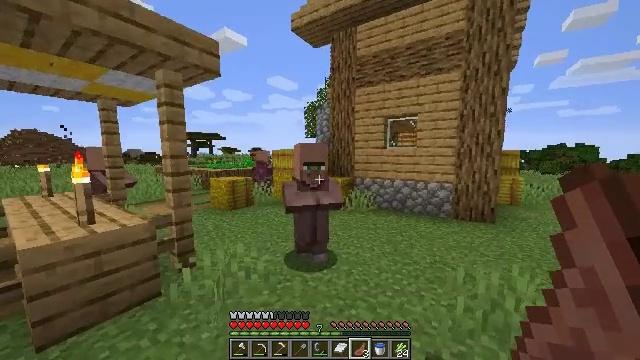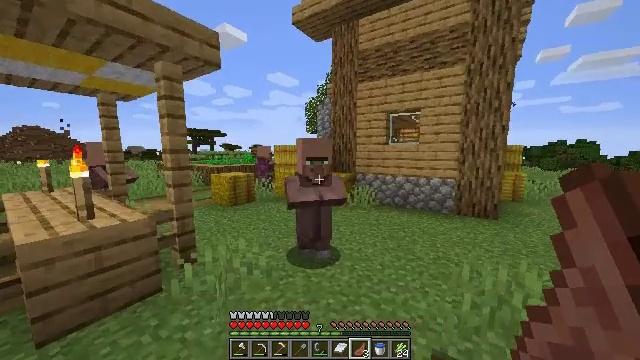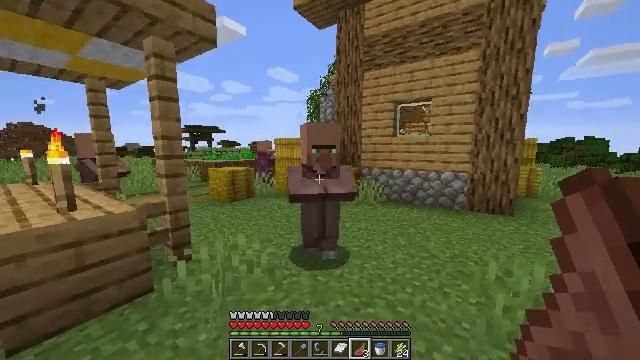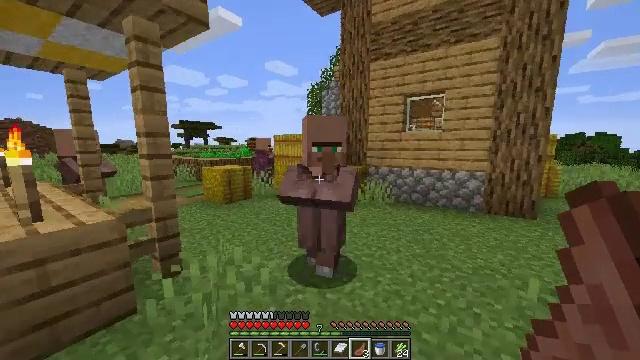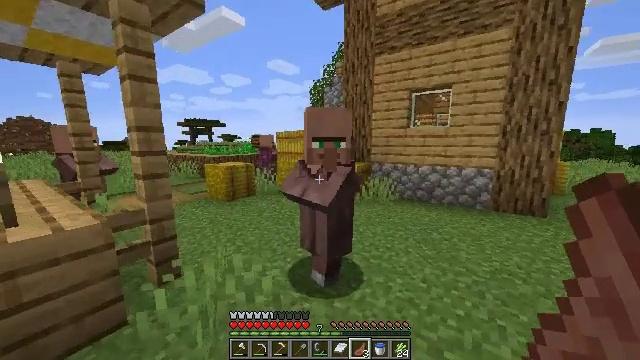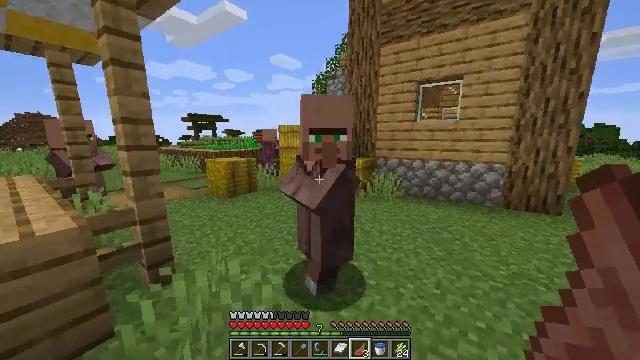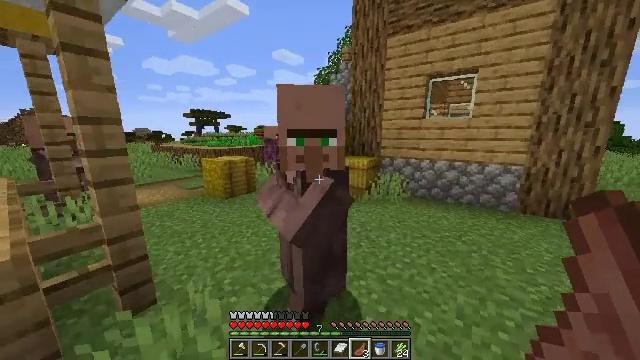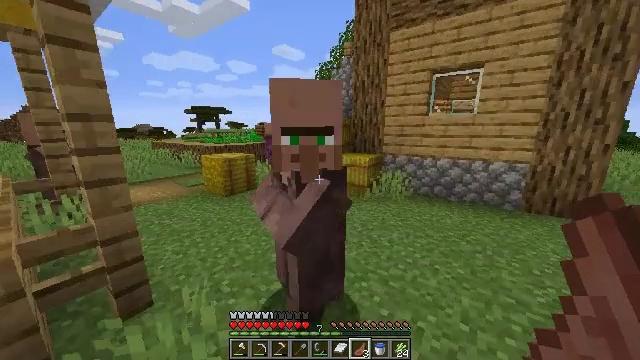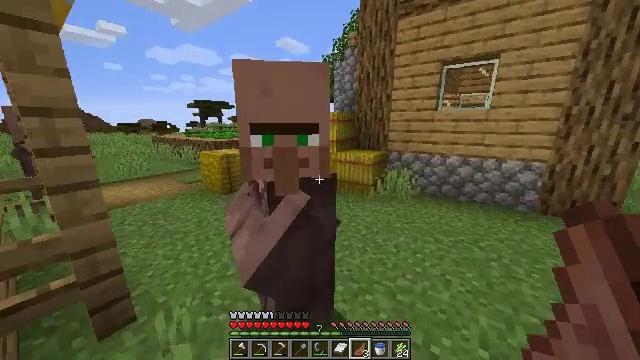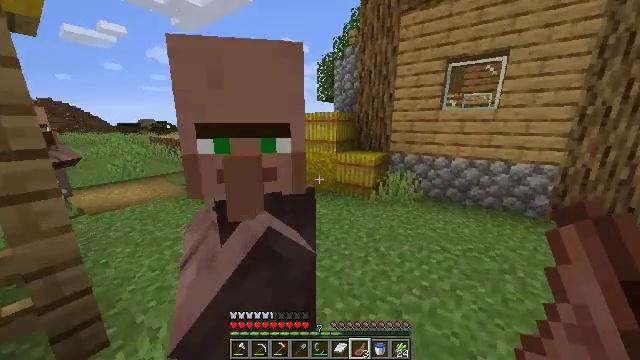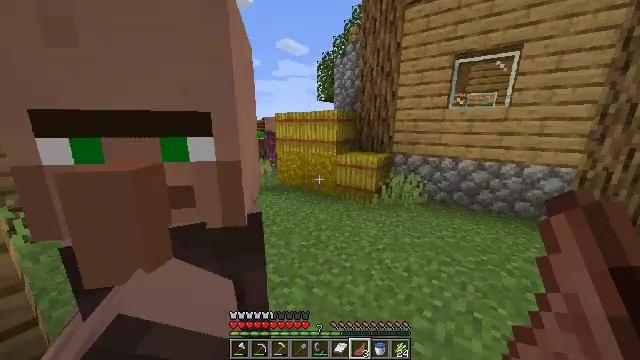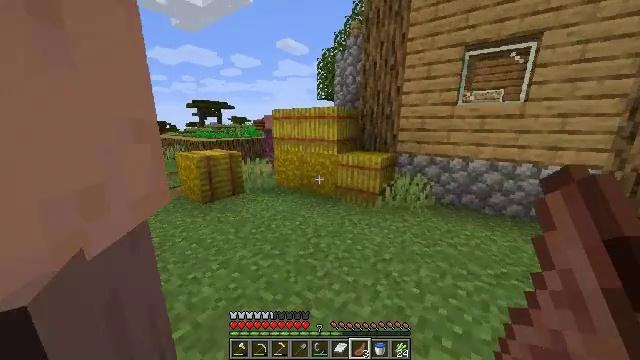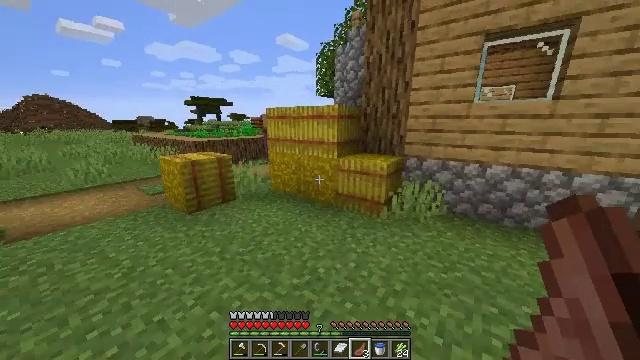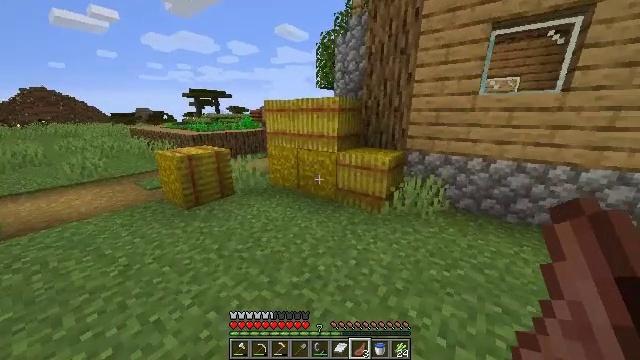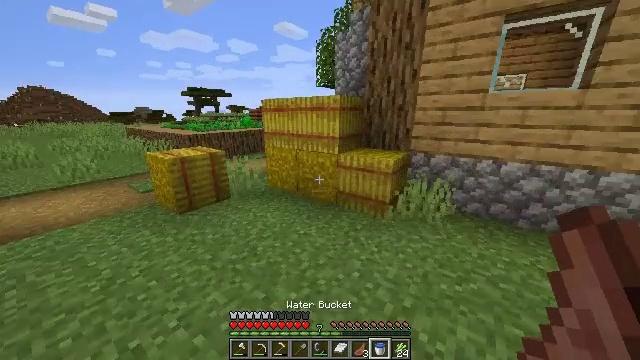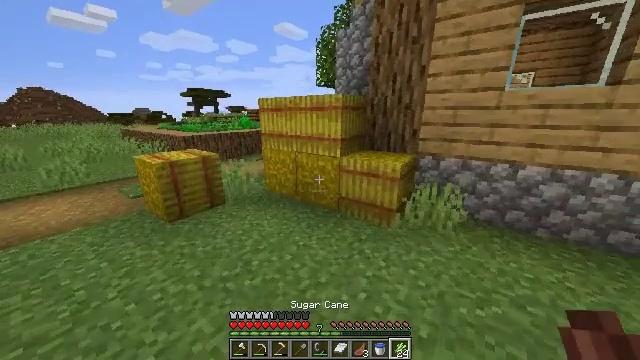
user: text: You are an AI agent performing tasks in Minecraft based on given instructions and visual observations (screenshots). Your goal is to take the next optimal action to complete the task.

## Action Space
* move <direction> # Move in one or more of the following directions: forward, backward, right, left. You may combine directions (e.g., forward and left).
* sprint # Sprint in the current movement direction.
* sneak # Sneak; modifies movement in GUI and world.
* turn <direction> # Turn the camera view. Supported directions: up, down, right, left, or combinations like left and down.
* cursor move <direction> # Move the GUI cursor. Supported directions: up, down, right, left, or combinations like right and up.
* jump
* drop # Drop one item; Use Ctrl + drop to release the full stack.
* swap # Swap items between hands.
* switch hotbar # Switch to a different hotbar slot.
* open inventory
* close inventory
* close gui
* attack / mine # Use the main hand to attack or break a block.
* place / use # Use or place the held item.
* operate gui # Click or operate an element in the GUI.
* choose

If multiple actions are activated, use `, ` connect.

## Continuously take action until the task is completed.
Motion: motion action
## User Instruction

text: Mine a hay block from the field.
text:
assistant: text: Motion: move forward, sprint
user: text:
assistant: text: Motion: move forward, sprint
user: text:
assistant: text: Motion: move forward, sprint
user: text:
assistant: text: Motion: move forward, sprint, turn down
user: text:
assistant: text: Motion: move forward, sprint, turn down
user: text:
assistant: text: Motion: move forward, sprint
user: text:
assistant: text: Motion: move forward, sprint
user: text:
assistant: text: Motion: move forward, sprint, turn down
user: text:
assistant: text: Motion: move forward
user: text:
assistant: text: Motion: move forward
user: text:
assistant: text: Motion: move forward
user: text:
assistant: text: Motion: move forward
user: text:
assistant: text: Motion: move forward, turn down
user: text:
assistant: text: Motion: move forward
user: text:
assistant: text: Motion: move forward
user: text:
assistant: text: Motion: move forward
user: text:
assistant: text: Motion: move forward
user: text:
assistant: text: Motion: turn left and down
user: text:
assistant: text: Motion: turn left and down
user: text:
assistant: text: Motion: turn left
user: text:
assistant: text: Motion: turn left
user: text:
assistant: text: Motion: move forward
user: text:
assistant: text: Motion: move forward, turn left
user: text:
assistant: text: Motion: move forward and move left
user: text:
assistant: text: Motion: move forward and move left
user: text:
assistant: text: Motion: move forward and move left
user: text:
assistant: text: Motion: move forward and move left
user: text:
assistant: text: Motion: move forward and move left
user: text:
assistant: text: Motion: move forward and move left
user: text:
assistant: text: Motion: move forward and move left, turn right